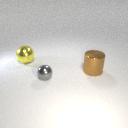
large yellow metal sphere to the left of small gray metal sphere